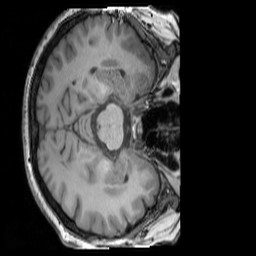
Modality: T1w
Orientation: axial
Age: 67
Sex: female
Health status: ill
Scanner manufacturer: siemens
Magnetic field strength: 3 T
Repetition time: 1.59 s
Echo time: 0.00418 s